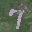
Label: 7